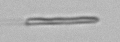
Label: fiber